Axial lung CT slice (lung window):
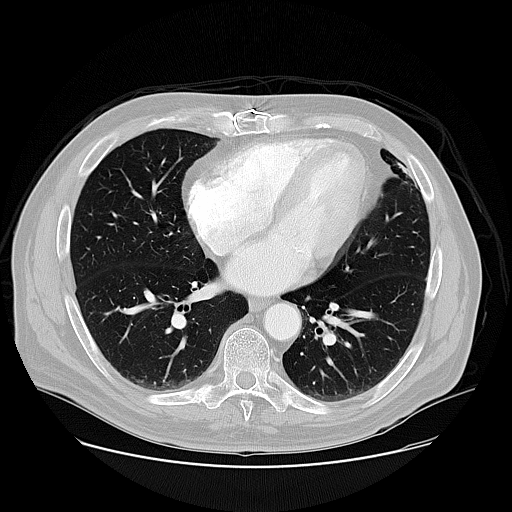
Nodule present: no